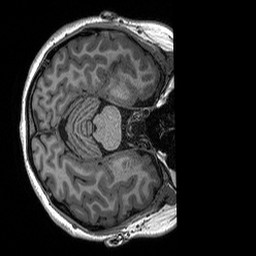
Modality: T1w
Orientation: axial
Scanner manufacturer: siemens
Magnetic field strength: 3 T
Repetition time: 2.3 s
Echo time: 0.00298 s